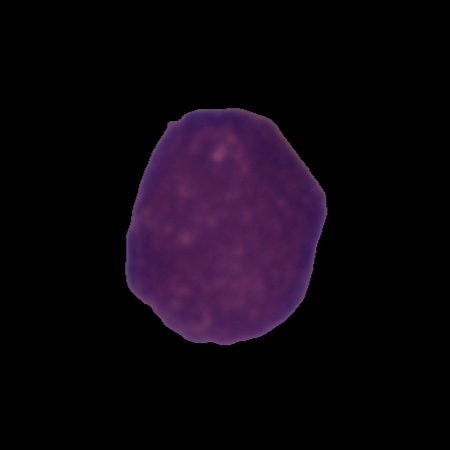
Label: healthy